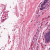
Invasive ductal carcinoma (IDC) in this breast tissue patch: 0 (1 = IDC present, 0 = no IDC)